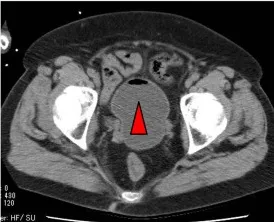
(B,C) Abdominal CT showed emphysematous pyelonephritis (white triangle), and pelvic CT showed emphysematous cystitis (red triangle).
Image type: radiology (ct)